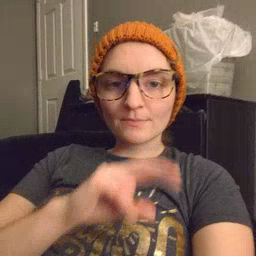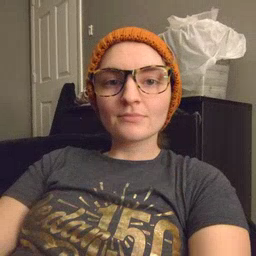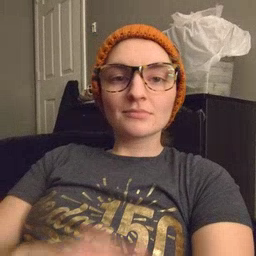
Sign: frog